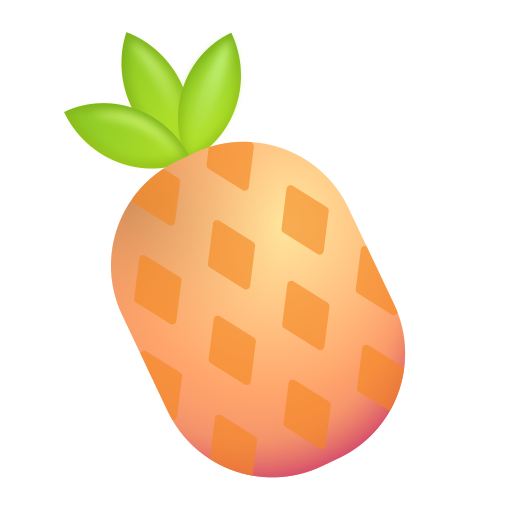
pineapple color